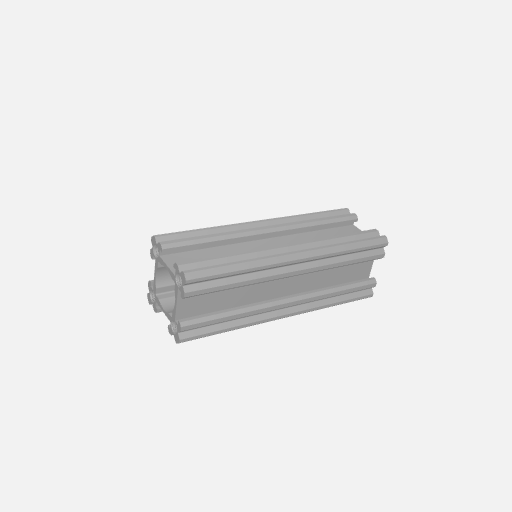
Part: GoRAIL72